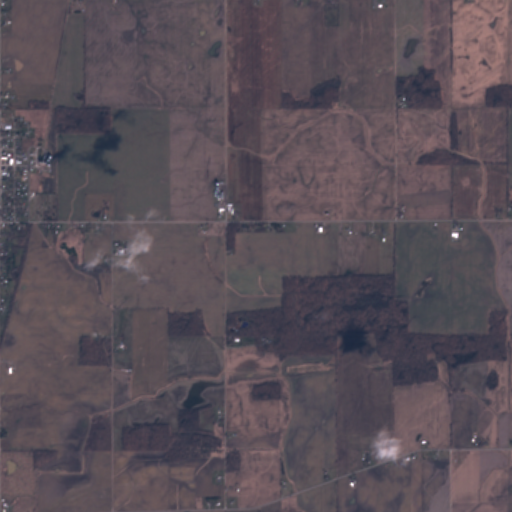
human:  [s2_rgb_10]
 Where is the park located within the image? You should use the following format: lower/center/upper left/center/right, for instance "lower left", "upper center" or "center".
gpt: The park is located in the center left of the image.
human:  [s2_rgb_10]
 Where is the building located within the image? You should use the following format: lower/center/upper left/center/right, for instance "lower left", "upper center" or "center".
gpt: The building is located in the upper left of the image.
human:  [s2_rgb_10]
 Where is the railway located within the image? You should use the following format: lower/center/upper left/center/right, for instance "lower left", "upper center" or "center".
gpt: The railway is located in the lower right of the image.
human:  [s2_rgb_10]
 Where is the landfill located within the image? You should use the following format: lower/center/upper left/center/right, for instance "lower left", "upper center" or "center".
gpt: There is no landfill in the image.